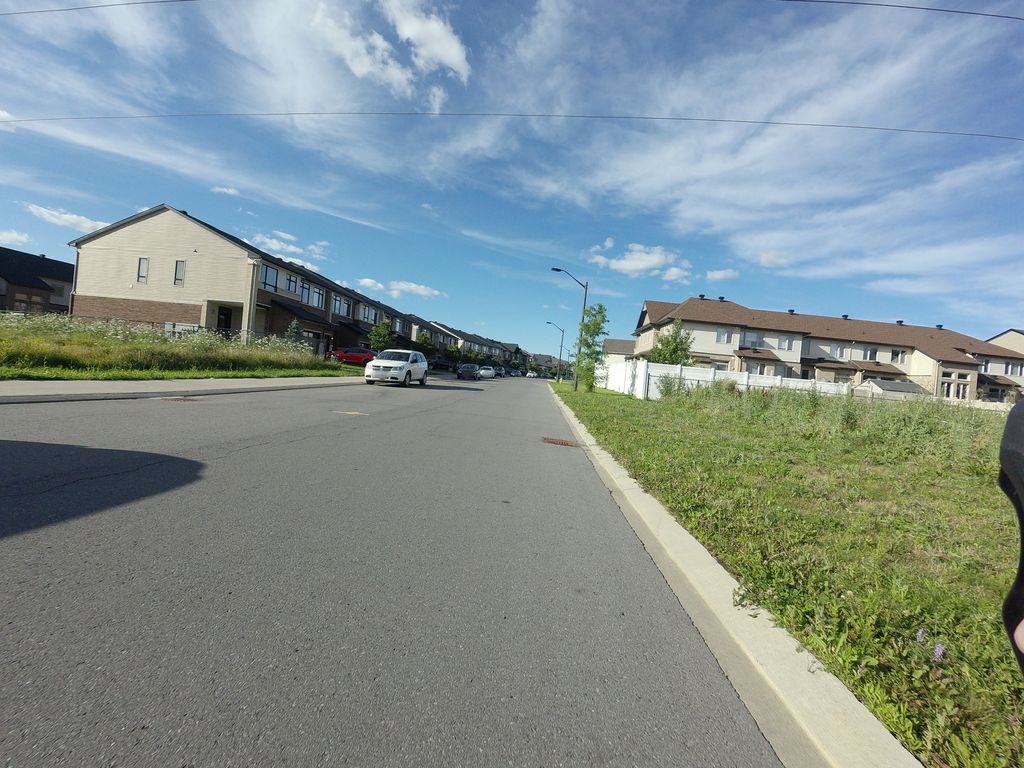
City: ottawa-gatineau